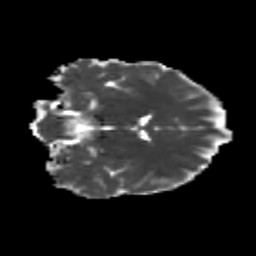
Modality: MD
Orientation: coronal
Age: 28
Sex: female
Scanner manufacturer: siemens
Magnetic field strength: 3 T
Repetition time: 3.5 s
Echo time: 0.104 s